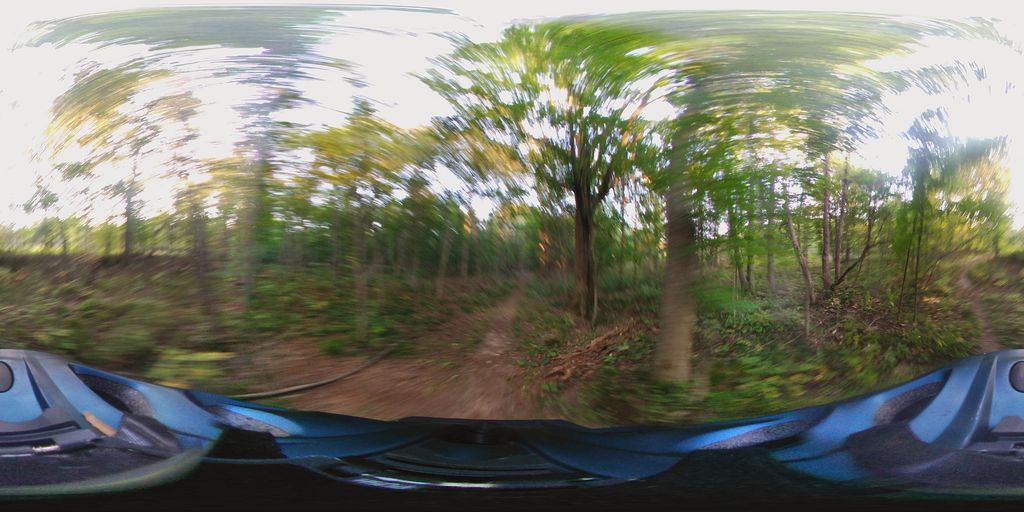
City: ottawa-gatineau